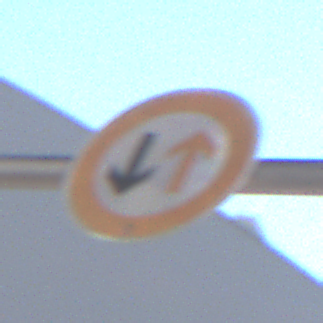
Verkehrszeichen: VorrangDesGegenverkehrs
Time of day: MorningAfternoon
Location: Outdoor (Urban)
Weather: Clear
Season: NotSpecified
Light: Natural